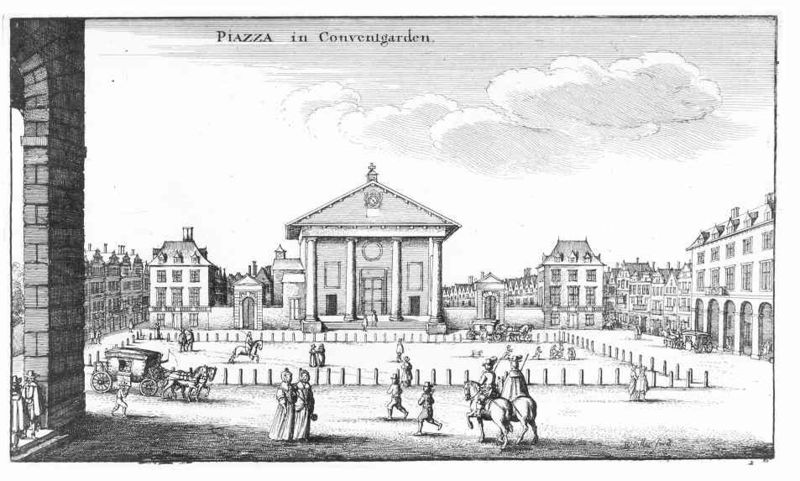
Titel: London: Covent Garden
Künstler: Wenzel Hollar
Standort: Karlsruhe
Institution: Staatliche Kunsthalle Karlsruhe
Schlagwörter: gemälde, himmel, mann, schatten, weiß, wolken, frauen, landschaft, menschen, stadt, damen, fenster, frau, kleid, kleider, licht, männer, schwarz, skizze, säule, säulen, tür, zeichnung, dach, gebäude, haus, schloss, wolke, zaun, leute, alt, architektur, barock, mensch, stein, steine, feld, häuser, pfähle, gehen, kirche, reich, kind, klassizismus, theater, england, renaissance, vornehm, kamin, karren, kinder, pferd, pferde, reiter, schornstein, garten, reiten, schrift, ansicht, bogen, fassade, fassaden, italien, ort, passanten, türen, vedute, laufen, giebel, mauer, schornsteine, ziegel, grafik, graphik, spazieren, kutsche, kutschen, markt, platz, figuren, wagen, soldaten, weib, weiber, uhr, tor, pfosten, arkade, himmle, kreuz, rechteck, palast, palazzo, torbogen, mauerwerk, druck, druckgraphik, radierung, schrafur, stich, bürger, kutscher, peitsche, rathaus, flanieren, arkaden, dreiecksgiebel, pforte, wohlhabend, ionisch, siedlung, marktplatz, zentrum, tempel, usa, london, pferdegespann, kupferstich, gespann, quadrat, englisch, absperrung, klassizistisch, fuhrwerk, abgrenzung, poller, italie, prospekt, regierung, piazza, wachturm, übungsplatz, skizee, wiß, spaziergängerinnen, säul, großbritannien, porikus, turnier, menscheb, kupfertsich, palazo, er, 18. jahrhundert, pltz, #druck, architekturdarstellung, reitplatz, conventgarden, piaza, gespäche, covent garden, conventgarten, convenigardem, convenigarden, piazza in conventgarden, dempelfront, grafiuk, piazza in coventgarden, piazza im conventgarden, arakaden, piauua, piazza in convenigarden